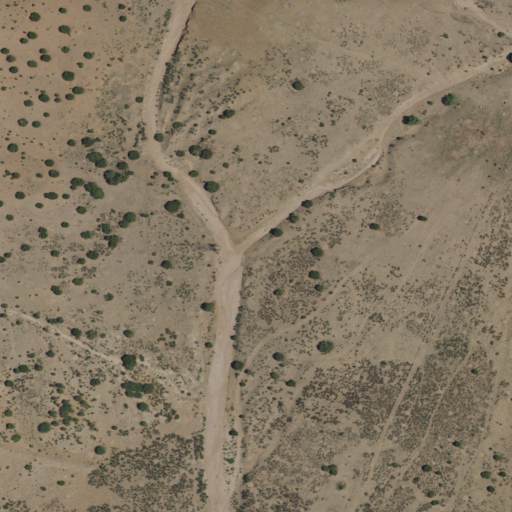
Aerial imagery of valley in New Mexico named Sullivans Hole Canyon containing grassland and shrub